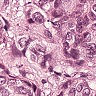
Metastatic tissue present: yes